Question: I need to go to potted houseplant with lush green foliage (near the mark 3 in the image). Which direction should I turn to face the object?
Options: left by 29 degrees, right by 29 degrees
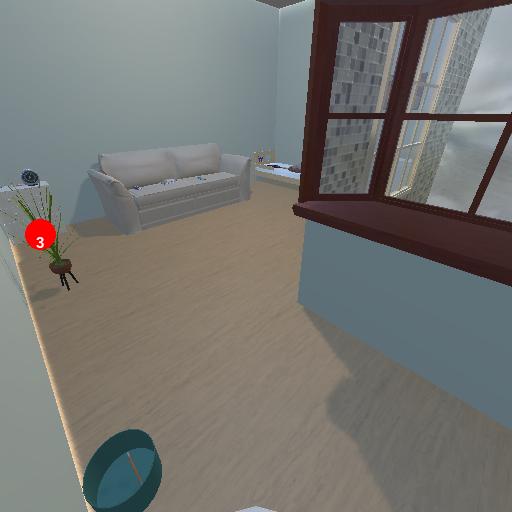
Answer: left by 29 degrees